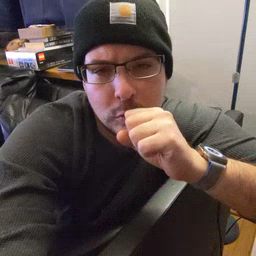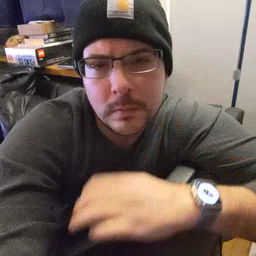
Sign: orange